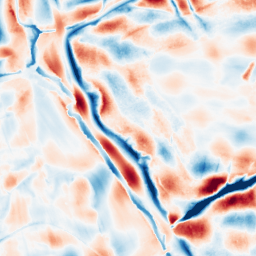
Category: wavelet
Decomposition family: wavelet_dwt
Decomposition parameters: wavelet: db8
level: 5
Upsampling method: cubic_mitchell
Upsampling parameters: scale: 2
Upsampling scale: 2